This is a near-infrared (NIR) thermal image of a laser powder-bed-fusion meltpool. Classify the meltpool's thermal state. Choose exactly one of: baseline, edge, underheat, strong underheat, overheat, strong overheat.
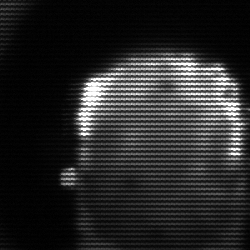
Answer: baseline